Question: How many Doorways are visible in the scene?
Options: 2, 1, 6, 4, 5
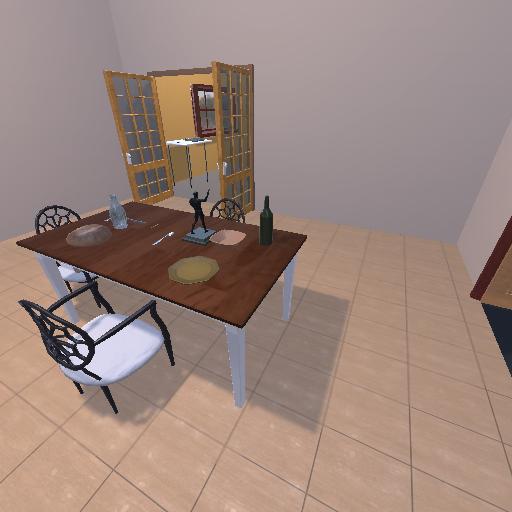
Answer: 2